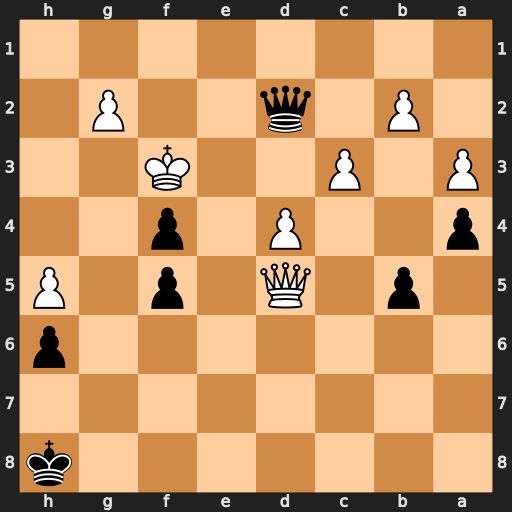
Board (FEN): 7k/8/7p/1p1Q1p1P/p2P1p2/P1P2K2/1P1q2P1/8
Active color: b
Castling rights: -
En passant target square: -
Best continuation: Qe3#